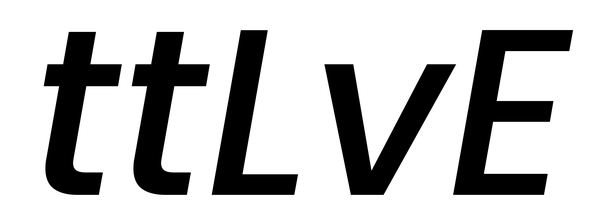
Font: Poppins-MediumItalic